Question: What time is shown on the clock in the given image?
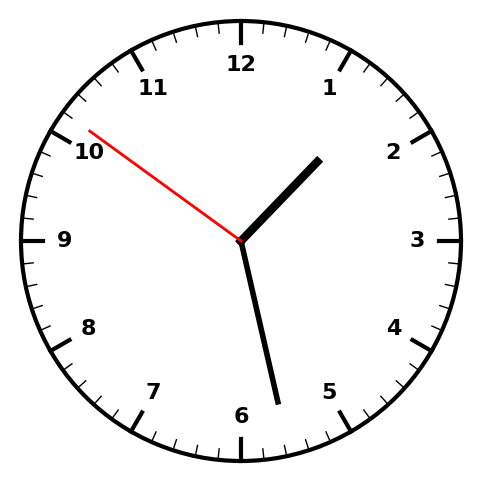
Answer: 01:27:51